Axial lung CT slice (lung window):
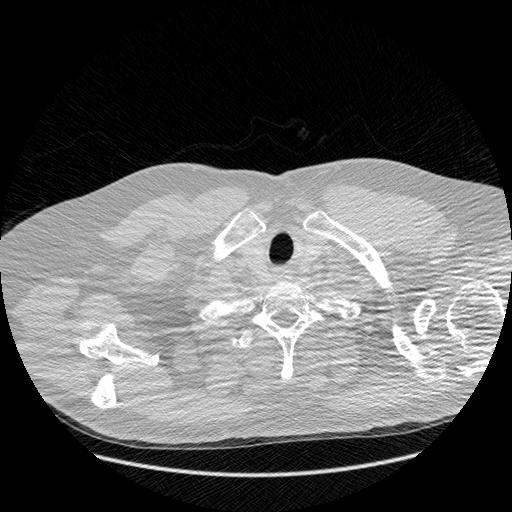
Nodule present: no